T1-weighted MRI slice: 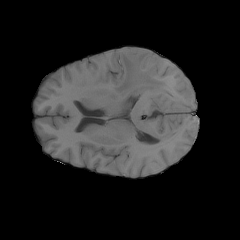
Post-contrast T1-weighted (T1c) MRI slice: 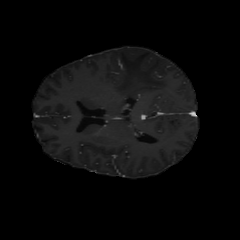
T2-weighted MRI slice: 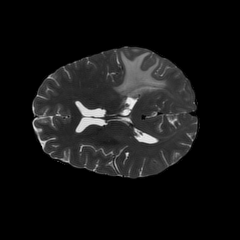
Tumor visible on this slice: yes